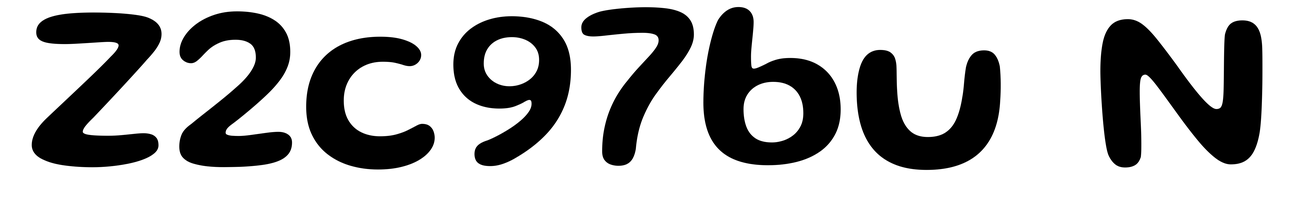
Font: Gluten_Medium